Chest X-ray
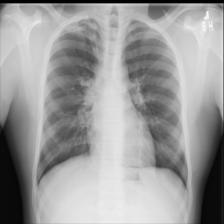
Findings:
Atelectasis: negative
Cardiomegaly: negative
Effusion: negative
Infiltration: negative
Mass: negative
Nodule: negative
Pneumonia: negative
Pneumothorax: negative
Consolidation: negative
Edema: negative
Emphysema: negative
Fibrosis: negative
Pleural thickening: negative
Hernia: negative